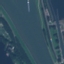
Land use / land cover: River